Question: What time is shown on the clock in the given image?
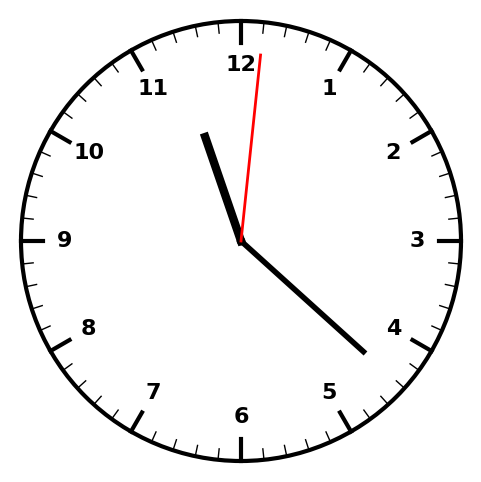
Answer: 11:22:01